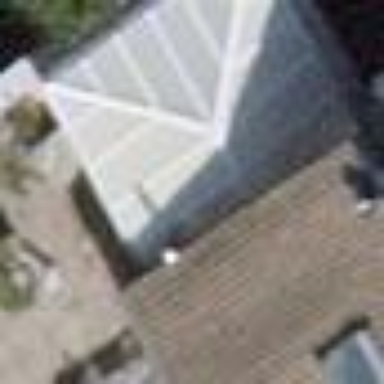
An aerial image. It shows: View of roof of building.